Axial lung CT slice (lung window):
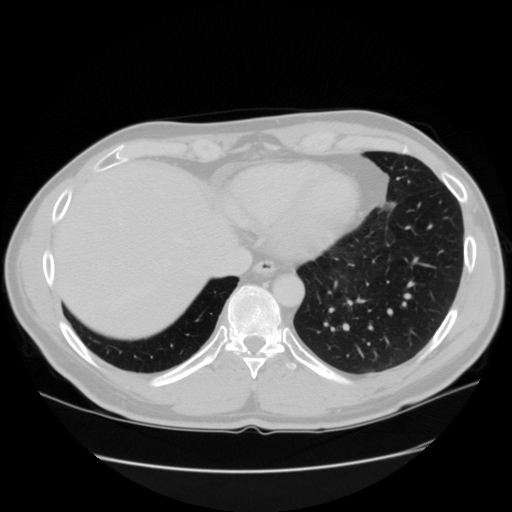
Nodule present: no